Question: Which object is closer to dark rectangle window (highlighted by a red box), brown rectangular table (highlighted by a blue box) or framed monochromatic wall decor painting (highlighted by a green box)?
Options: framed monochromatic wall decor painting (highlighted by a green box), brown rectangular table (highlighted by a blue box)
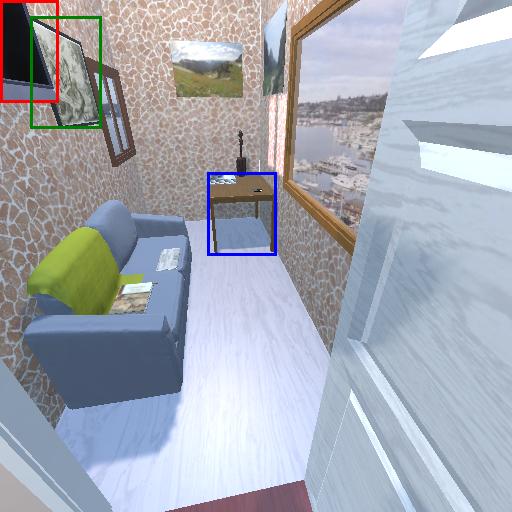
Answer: framed monochromatic wall decor painting (highlighted by a green box)